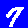
Digit: 7